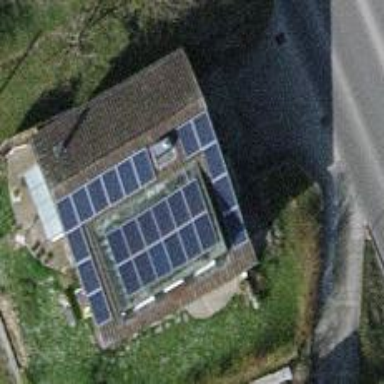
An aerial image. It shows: Solar power generator with photovoltaic panels.